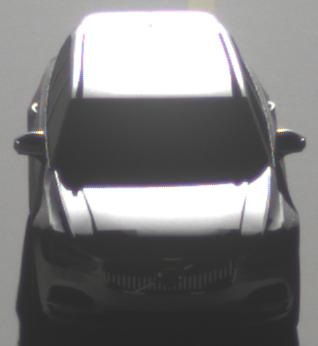
Make: Volvo
Model: V90
Detailed model: -
Model produced from: 2016
Model produced until: 2020
Doors: 5
Color: white
Road condition: dry road
Daytime: sunrise or sunset
Contrast: high contrast